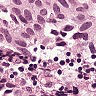
Metastatic tissue present: yes